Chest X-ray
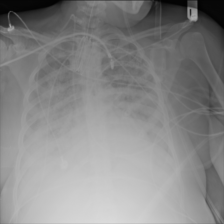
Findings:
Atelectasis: negative
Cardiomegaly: negative
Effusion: negative
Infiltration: negative
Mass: negative
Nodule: negative
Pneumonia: negative
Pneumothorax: negative
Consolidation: negative
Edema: negative
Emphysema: negative
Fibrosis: negative
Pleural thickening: negative
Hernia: negative